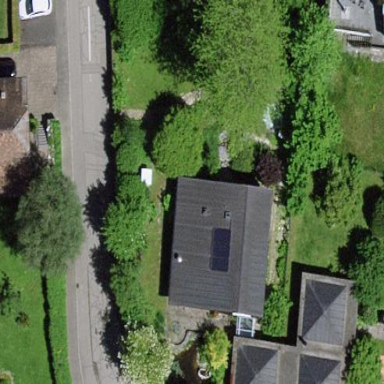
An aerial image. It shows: Garden area designated for leisure land.